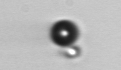
Label: bead